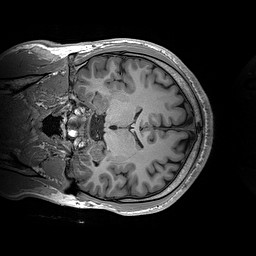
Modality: T1w
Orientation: coronal
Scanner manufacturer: siemens
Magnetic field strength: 3 T
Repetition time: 2.2 s
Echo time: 0.00244 s